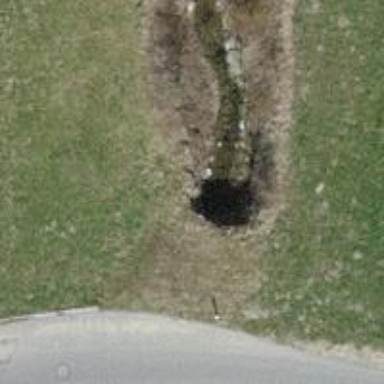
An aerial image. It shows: There is tunnel.